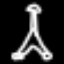
Label: The Eiffel Tower